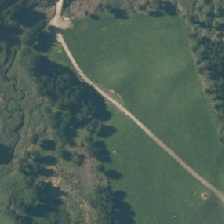
Land cover: high_producing_grassland